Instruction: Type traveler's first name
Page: traveler
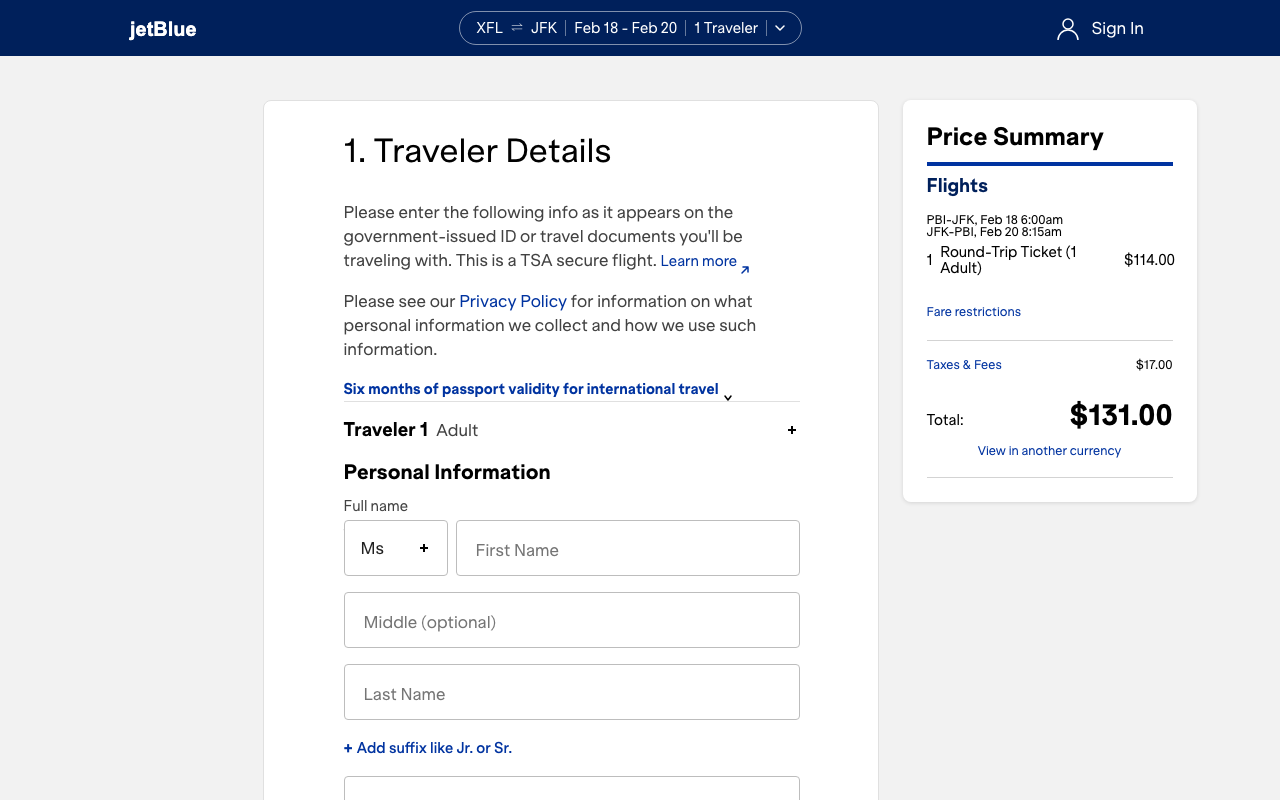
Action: type